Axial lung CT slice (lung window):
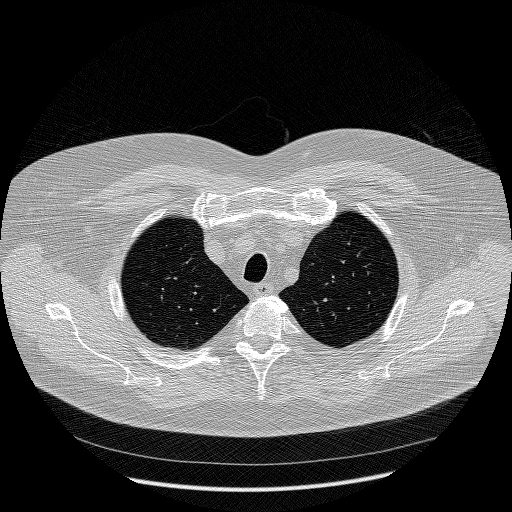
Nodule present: no